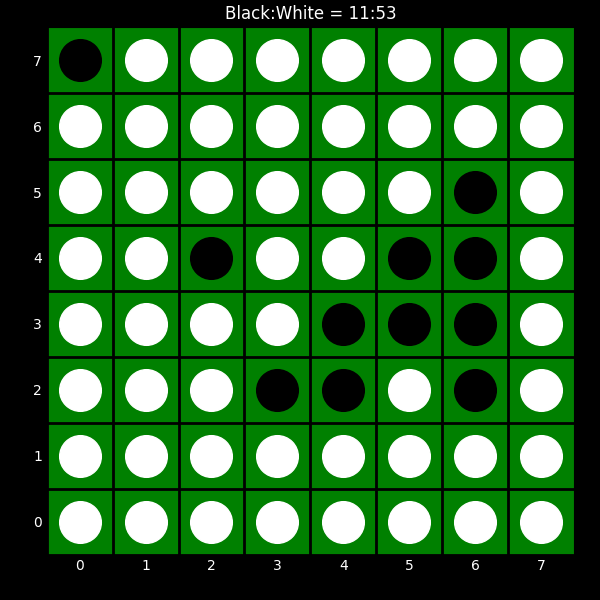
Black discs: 11
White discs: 53